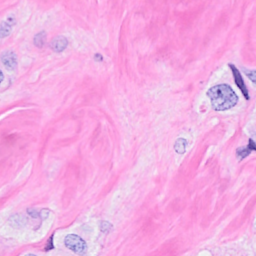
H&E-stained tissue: Breast